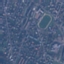
Land use / land cover class: Residential